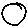
Label: circle